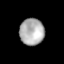
Tissue: lung
Cell type: Epithelial cells
Senescence score: 0.1985
Nuclear area (px): 647
Mean DAPI intensity: 172.697